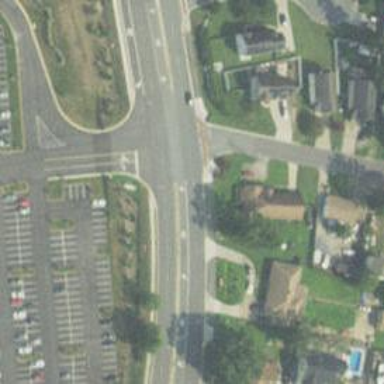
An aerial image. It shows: Unmarked crossing on footway.